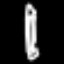
Label: pencil